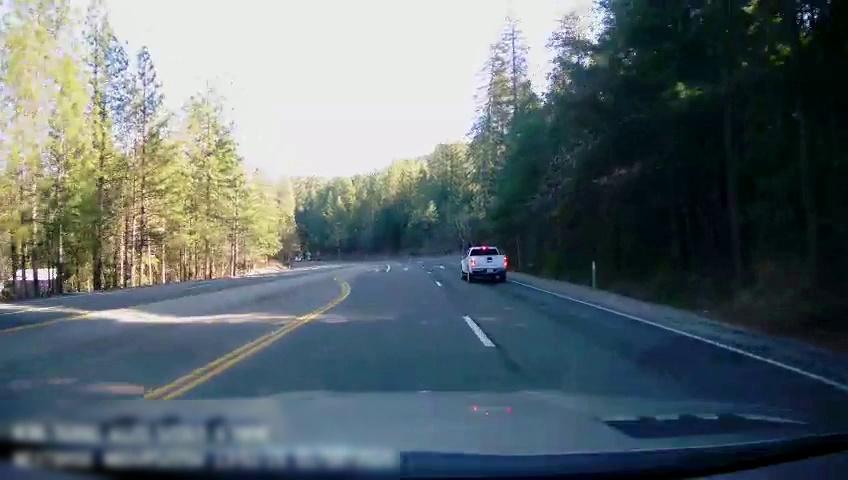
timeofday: Day
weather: Sunny
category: Drivable Space
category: Vehicles | Truck
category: Lanes | Current Lane
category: Lanes | Alternate Lane
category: Lanes | Current Lane
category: Lanes | Alternate Lane
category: Lanes | Opposite Lane
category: Lanes | Opposite Lane